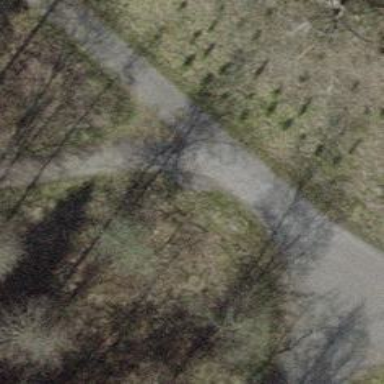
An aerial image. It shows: Unpaved track with grade2 surface.